Question: 1) I have a link in an HTML page which simulates an HTTP 'GET' request.(by manually supplying the query string. This page basically calls a Servlet where a database access is done in its 'doGet()' method. The SQL query is sent as part of the query string.
'http://localhost:8080/prelim_db_test_19_3_2013/md?q=select * from test.mobile'
('test' is the MySQL DB and 'mobile' is the table).
2) Then, the results are stored in an ArrayList.
'''
ArrayList <mobile> mylist=new ArrayList<mobile> ();
mylist.add(new mobile(rs.getInt("id"),rs.getString("name")));
'''
where 'mobile' is simply a class with 'id' and 'name' as class variables (and a constructor as well)
3) The 'ArrayList' is then forwarded to another JSP as:
'''
request.setAttribute("answer", mylist);
request.getRequestDispatcher("info.jsp").forward(request, response);
'''
4) Now in the second JSP, I simple use '<c:forEach>' to iterate and print the table contents:
'''
<c:forEach items="${answer}" var="i">
<tr>
<td>${i.id}</td>
<td>${i.name}</td>
</tr>
</c:forEach>
'''
Yet, when I run the project, an exception is thrown:
'javax.el.PropertyNotFoundException: Property 'id' not found on type mobile'
at this line:
'request.getRequestDispatcher("info.jsp").forward(request, response);'
Note that the DB access itself works fine when the results are printed to console(so the Servlet gets called too with my query string). Here's my project setup in Eclipse(if there's any problem with the way it's set up):

What am I doing wrong here?
'mobile.java':
'''
public class mobile {
int id;
String name;
public mobile(int i,String n) {
id=i;
name=n;
}
}
'''
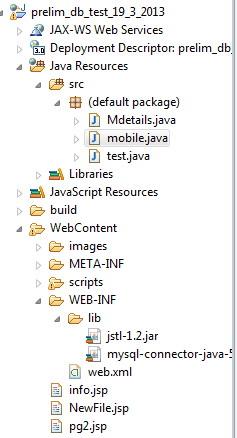
Answer: In mobile class you need to put setter and getters for the fields.Then only you can access in jsp.I think you did not kept setter and getters for them.